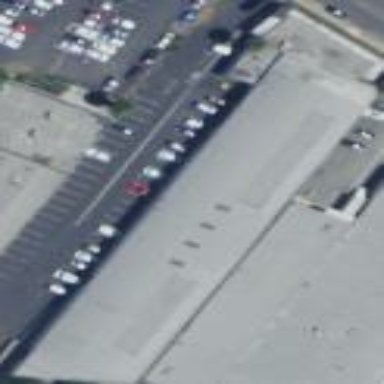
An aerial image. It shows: Warehouse.